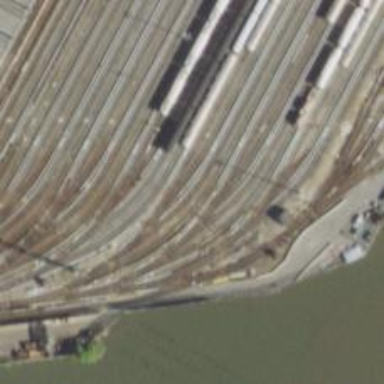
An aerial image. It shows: Electrified rail in service yard.